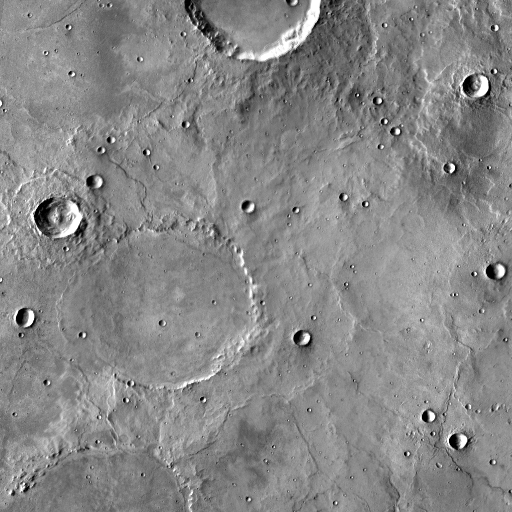
Crater classes present: Background, Other, Layered, Buried, Secondary